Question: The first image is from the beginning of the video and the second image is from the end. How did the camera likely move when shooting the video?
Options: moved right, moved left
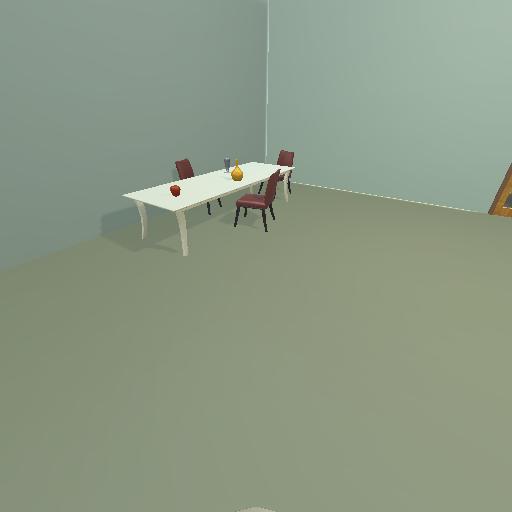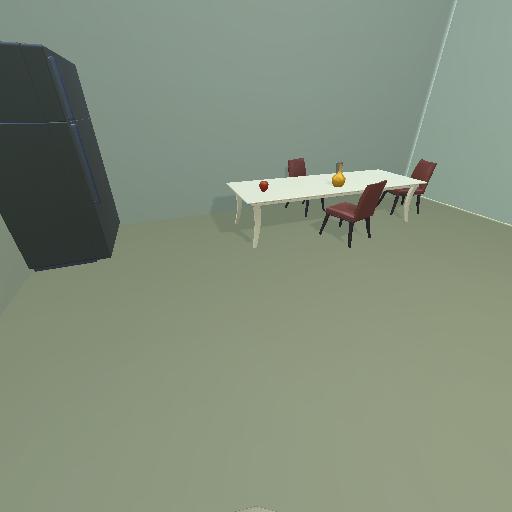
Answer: moved right